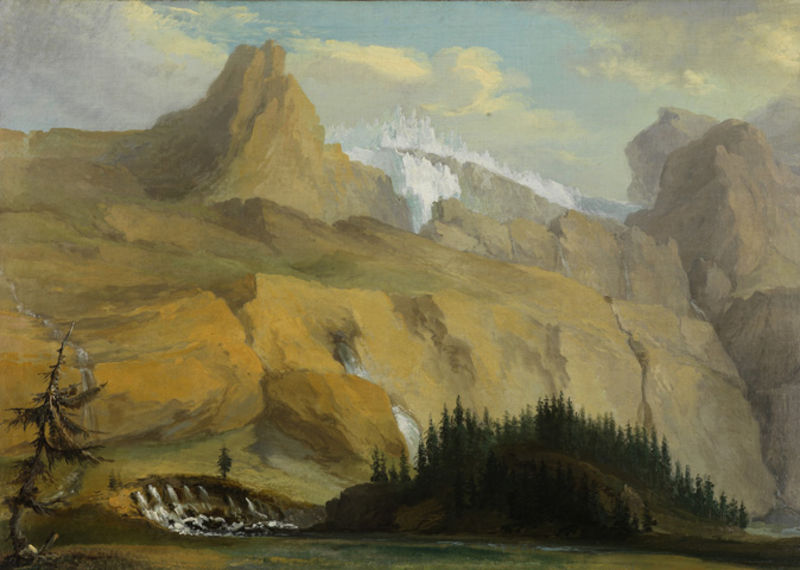
Titel: Der Siebenbrunnen im Simmental mit Flughorn und Rätzligletscher
Künstler: Caspar Wolf
Standort: Karlsruhe
Institution: Staatliche Kunsthalle Karlsruhe
Schlagwörter: baum, berg, blau, dunkel, felsen, gemälde, himmel, meer, wasser, weiß, wolken, bäume, fluss, gelb, grün, landschaft, ocker, see, braun, bunt, grau, hell, licht, eis, gras, schnee, weg, wiese, wolke, malerei, spitze, stein, steine, bild, öl, bach, ebene, erde, hügel, kalt, natur, pfad, sonne, insel, tal, wald, wasserfall, ruhig, ansicht, berge, bergig, einschnitt, fels, felswand, gebirge, gipfel, gletscher, hang, risse, kahl, alm, berglandschaft, hochgebirge, lawine, schlucht, strom, tannen, erhaben, flut, naturgewalt, untergang, still, wände, alpen, idyll, fichte, nadelbaum, tanne, österreich, kiefer, sandstein, hügelig, karg, brauntöne, gebirgsbach, nadelbäume, bachlauf, fichten, wäldchen, nadelwald, naturalistisch, gebirgslandschaft, belebt, wipfel, bergpass, pass, baumgrenze, frisch, schroff, schmelzwasser, gebirke, allgäu, imposant, quelle, wassser, lebendig, gars, latschen, matterhorn, quellen, watzmann, talsperre, 19. jahrhundert, ladnschaft, gr+ün, bipfel, gipfwl, bwerge, apokalpyse, allgaü, oyker, tannnen, bauzme, genirgslandschaft, schneegreze